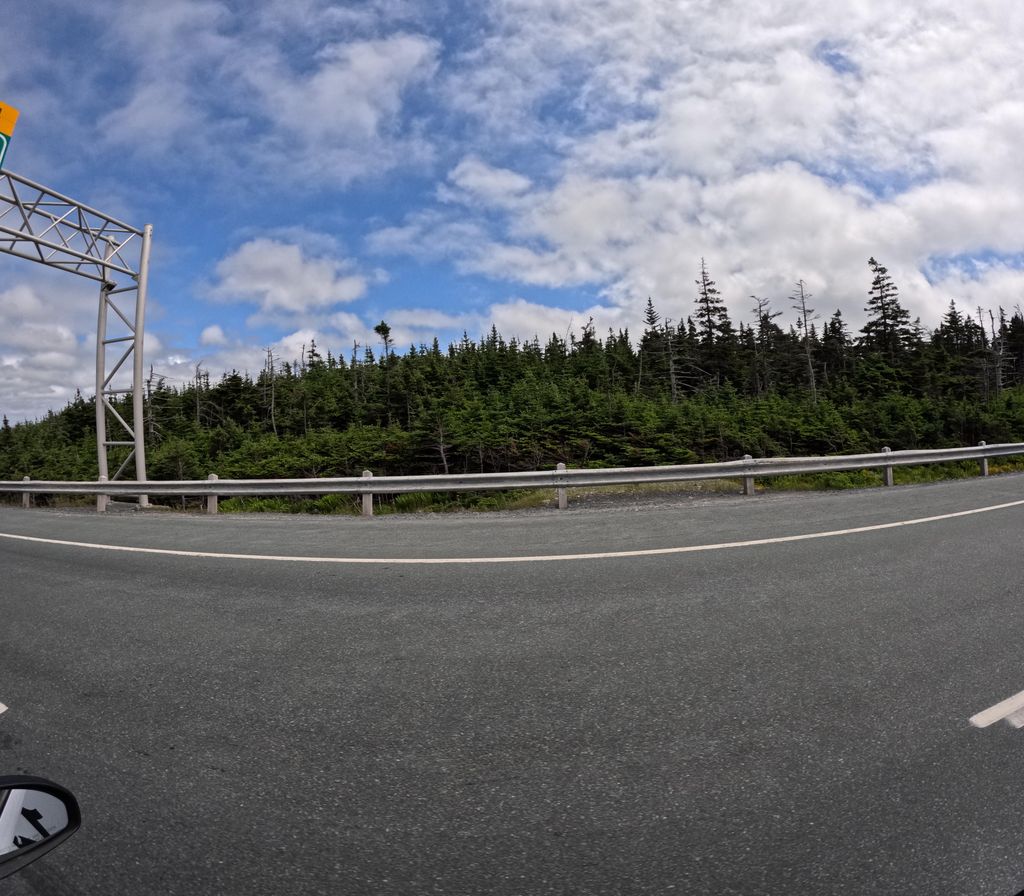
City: st_johns